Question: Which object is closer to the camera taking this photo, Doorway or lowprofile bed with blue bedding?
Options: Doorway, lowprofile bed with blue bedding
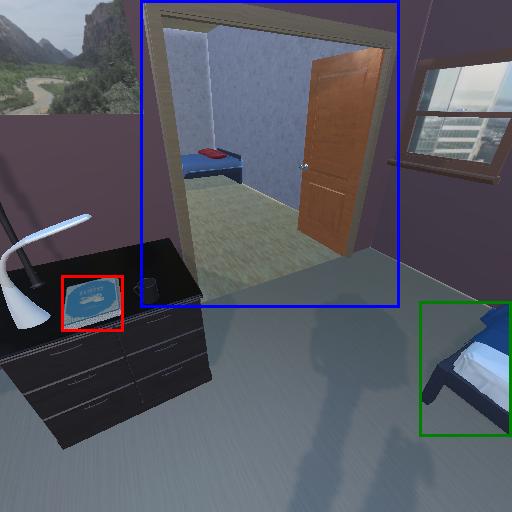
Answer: Doorway